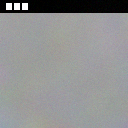
Screen state: on